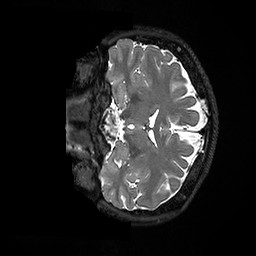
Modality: T2w
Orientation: coronal
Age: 33
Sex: female
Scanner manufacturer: ge
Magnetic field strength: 3 T
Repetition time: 3.202 s
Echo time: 0.06568 s